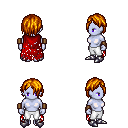
a pixel art fantasy rpg character, female body template, dark elf, purple skin, red tattered cape, white pants, dark blonde bangs hairstyle, leather bracers, metal boots, four views (front, back, left, right), 2x2 character sprite sheet, small pixel art, hard edges, no anti-aliasing